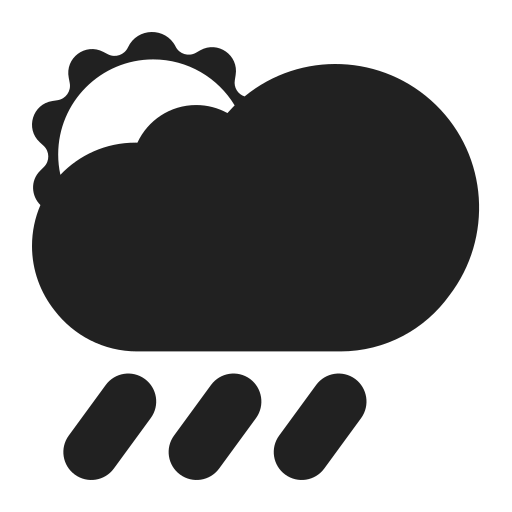
sun behind rain cloud high contrast